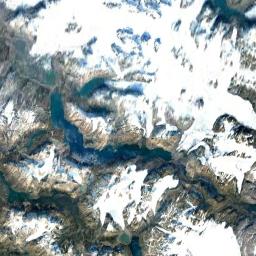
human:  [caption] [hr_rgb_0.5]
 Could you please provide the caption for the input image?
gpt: The snowberg is covered with snow .

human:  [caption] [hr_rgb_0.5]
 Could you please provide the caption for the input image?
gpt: White, Brown, And green transitions from the peaks to the bottom of the peaks in the Snow Mountain Range .

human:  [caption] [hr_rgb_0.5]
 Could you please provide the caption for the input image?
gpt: The snow berg is next to the lake .

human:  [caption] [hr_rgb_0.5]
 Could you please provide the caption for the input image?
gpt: The snowberg is partly covered with snow and ice and the color of the mountain is brown .

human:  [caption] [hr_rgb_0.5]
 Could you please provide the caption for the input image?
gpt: There are much snow and two lakes on the snowberg .